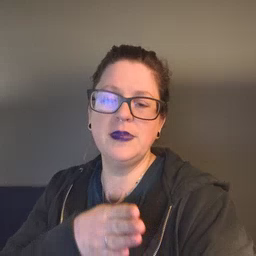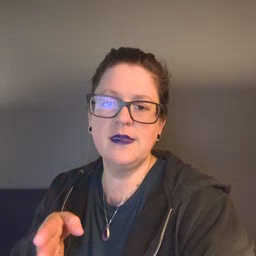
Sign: beside